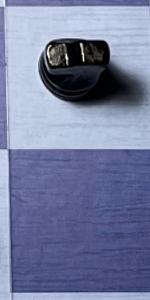
Label: Empty